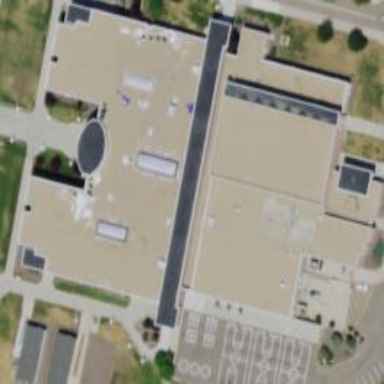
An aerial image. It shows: School building.